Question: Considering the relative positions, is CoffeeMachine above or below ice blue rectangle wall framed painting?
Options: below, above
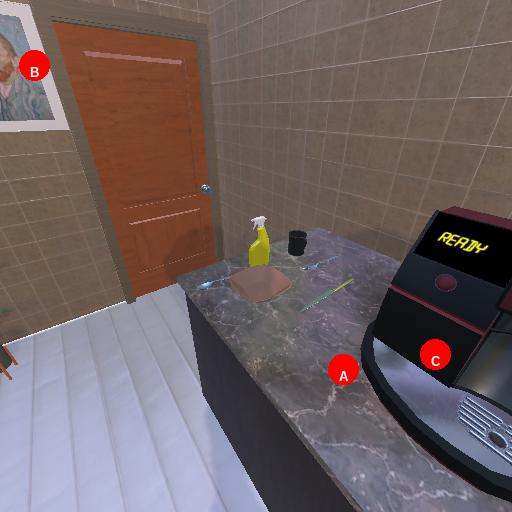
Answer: below